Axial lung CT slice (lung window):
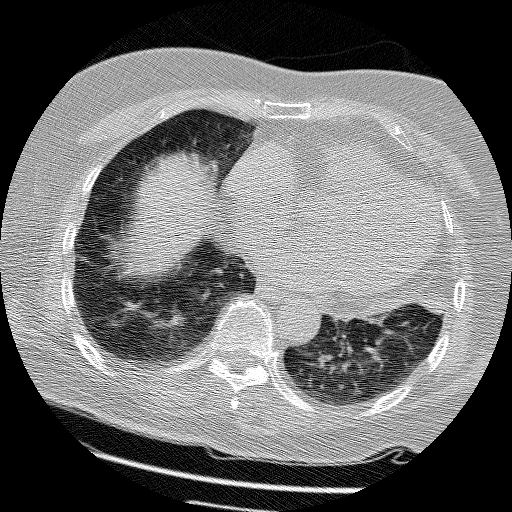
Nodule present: no